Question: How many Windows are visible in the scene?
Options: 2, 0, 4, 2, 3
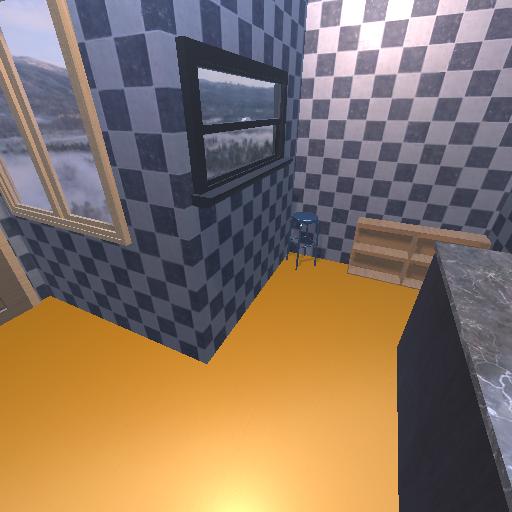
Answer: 2